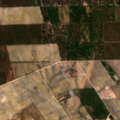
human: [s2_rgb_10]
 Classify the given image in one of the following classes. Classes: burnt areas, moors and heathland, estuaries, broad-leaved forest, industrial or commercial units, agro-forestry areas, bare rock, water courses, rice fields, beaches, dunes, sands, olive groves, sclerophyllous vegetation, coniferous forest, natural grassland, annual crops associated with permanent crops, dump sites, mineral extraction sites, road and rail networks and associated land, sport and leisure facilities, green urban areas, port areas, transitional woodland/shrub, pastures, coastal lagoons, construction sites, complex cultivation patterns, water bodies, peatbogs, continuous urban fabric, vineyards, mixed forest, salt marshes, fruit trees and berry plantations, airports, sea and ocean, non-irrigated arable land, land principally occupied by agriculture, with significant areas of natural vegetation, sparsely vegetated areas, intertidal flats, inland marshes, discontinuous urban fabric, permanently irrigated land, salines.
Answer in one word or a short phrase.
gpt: continuous urban fabric